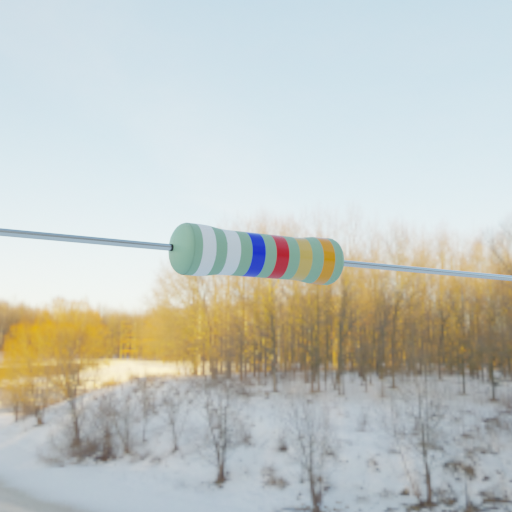
Resistor colour bands (in order): white, white, blue, red, gold, orange